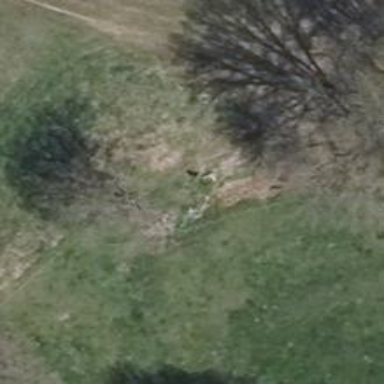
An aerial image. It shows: Deciduous broadleaved tree.